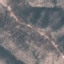
Land use / land cover: HerbaceousVegetation